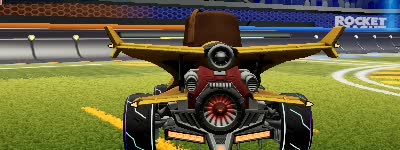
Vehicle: aftershock